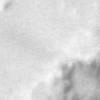
Label: no_change